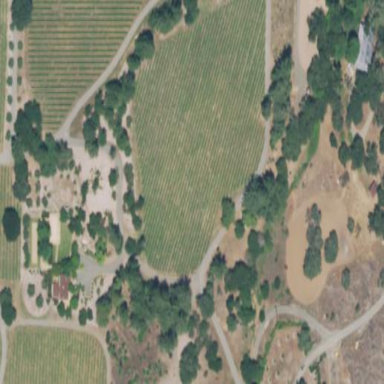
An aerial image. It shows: Vineyard with grape crops.